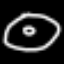
Label: donut